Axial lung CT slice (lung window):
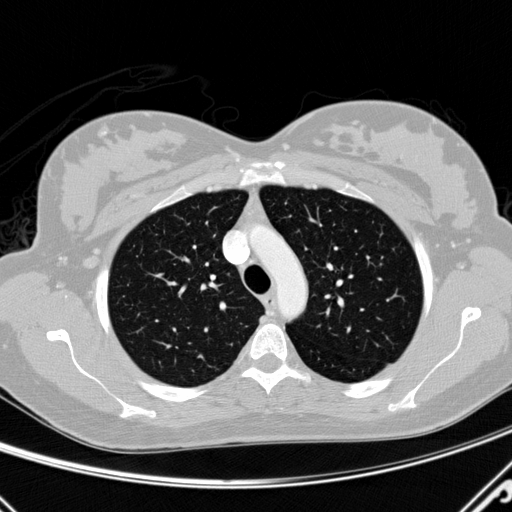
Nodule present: no